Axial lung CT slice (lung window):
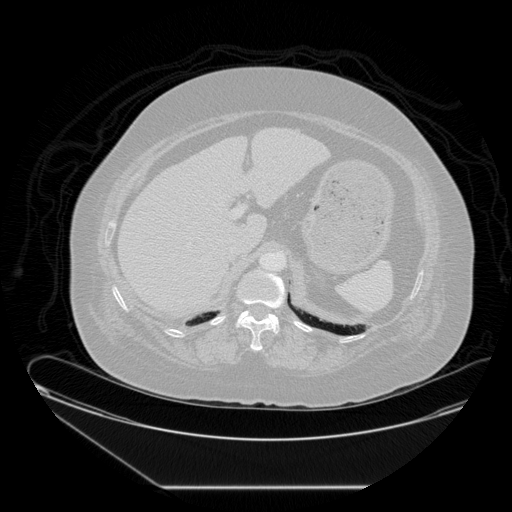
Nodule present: no